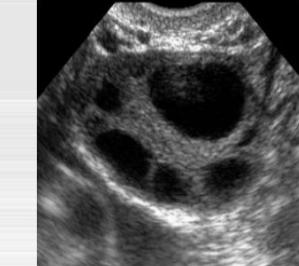
Label: infected